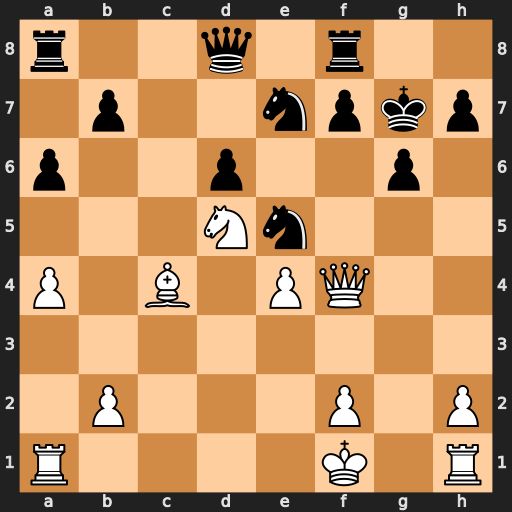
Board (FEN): r2q1r2/1p2npkp/p2p2p1/3Nn3/P1B1PQ2/8/1P3P1P/R4K1R
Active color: w
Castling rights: -
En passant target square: -
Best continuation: Qf6+ Kg8 Nxe7+ Qxe7 Qxe7